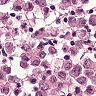
Metastatic tissue present: yes